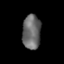
Tissue: lung
Cell type: Epithelial cells
Senescence score: 0.2377
Nuclear area (px): 619
Mean DAPI intensity: 104.333